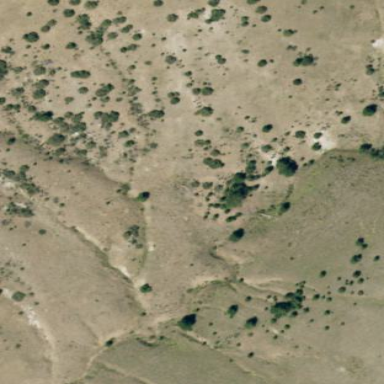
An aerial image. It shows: Scrub vegetation with evergreen needle-leaved trees around.